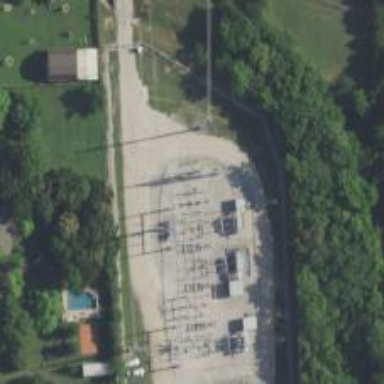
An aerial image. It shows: Outdoor power substation surrounded by fence. The substation operates at the distribution level.